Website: apple
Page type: order-returns
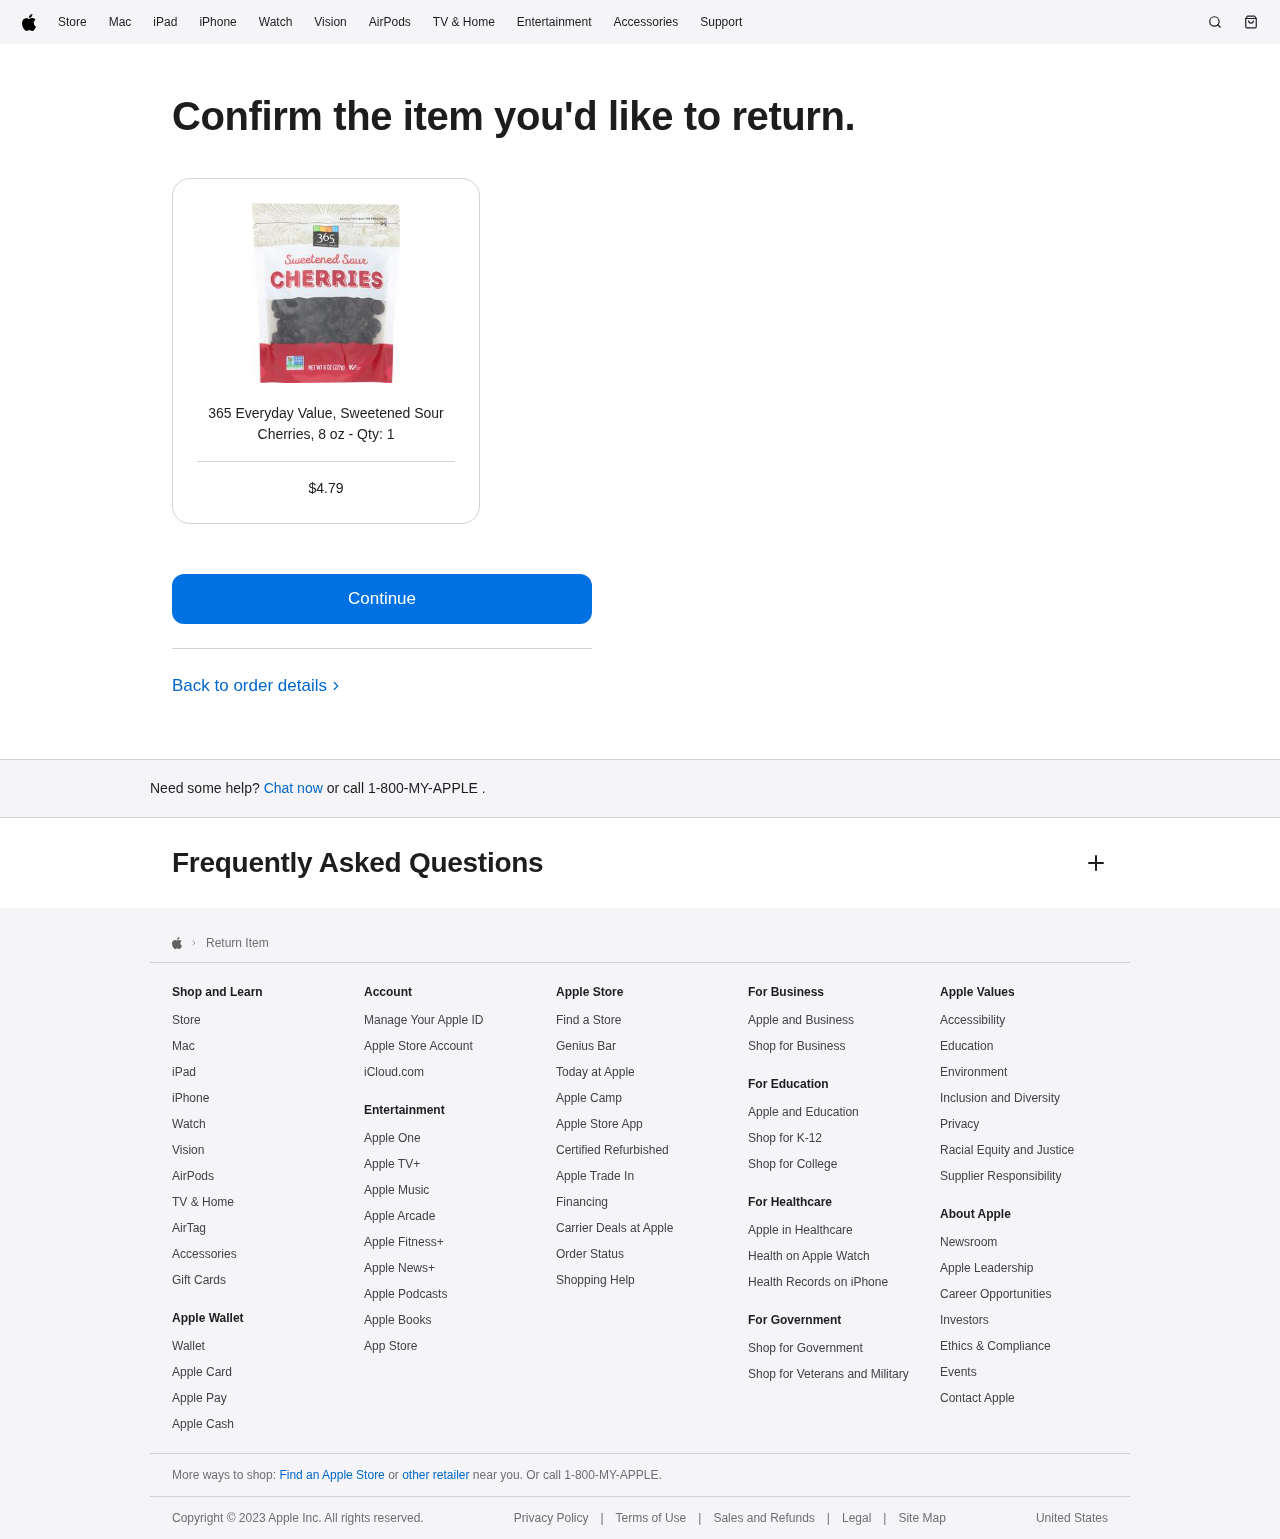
Product elements: key: PRODUCT1_NAME
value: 365 Everyday Value, Sweetened Sour Cherries, 8 oz
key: PRODUCT1_PRICE
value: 4.79
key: PRODUCT1_QUANTITY
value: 1